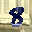
Label: 8